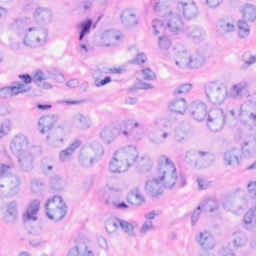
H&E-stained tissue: Breast